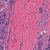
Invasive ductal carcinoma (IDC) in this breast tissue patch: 0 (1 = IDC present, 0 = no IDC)